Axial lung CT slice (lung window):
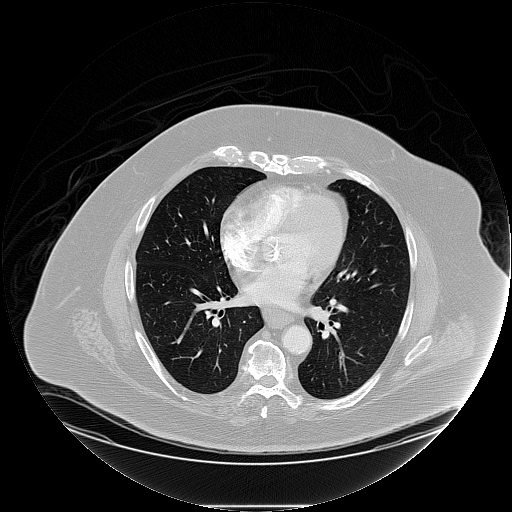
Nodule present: no